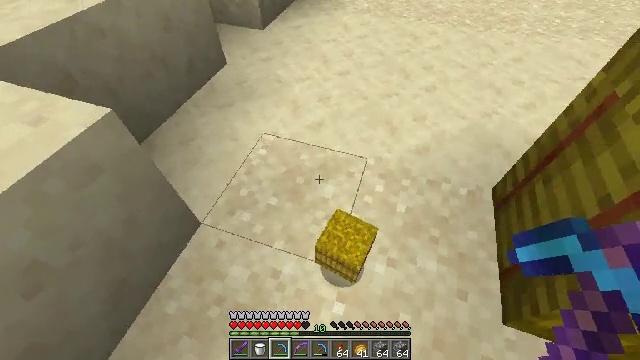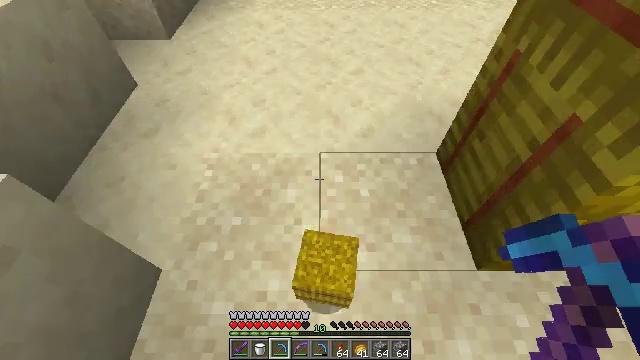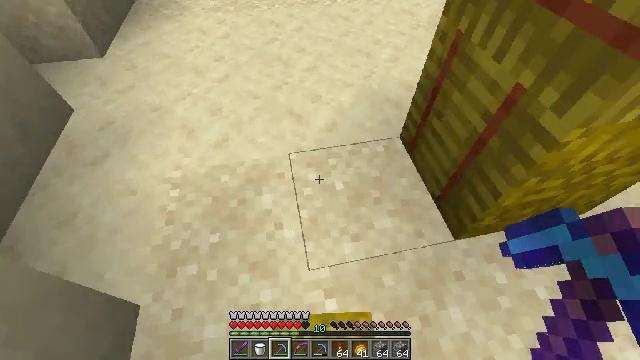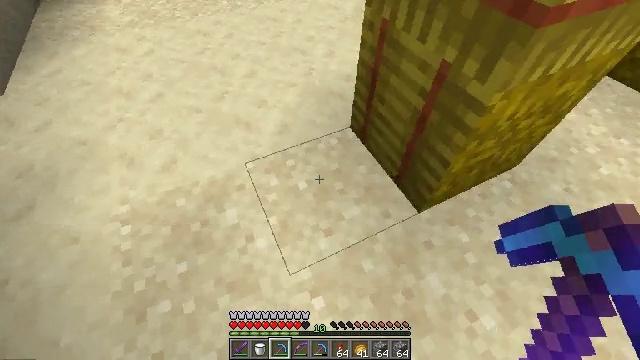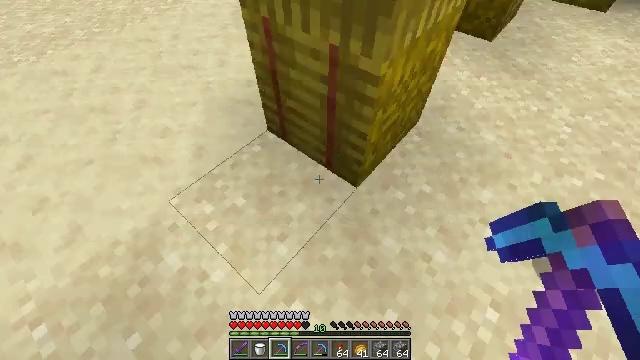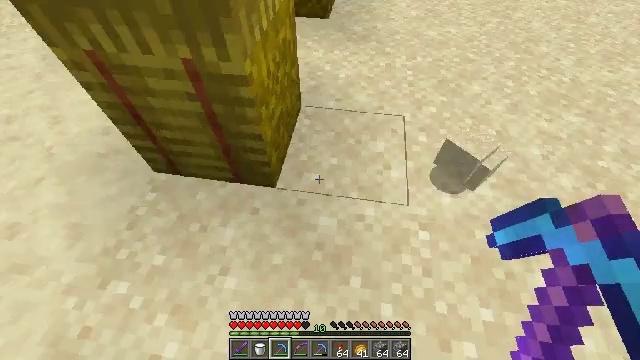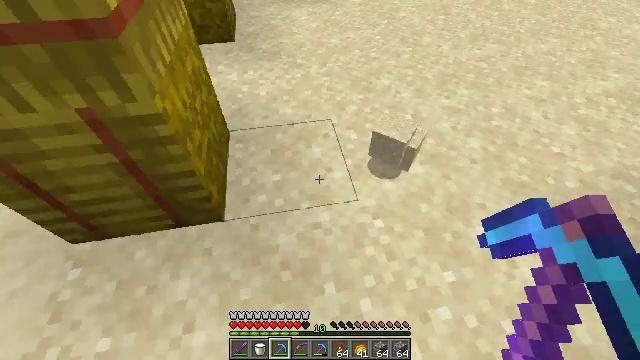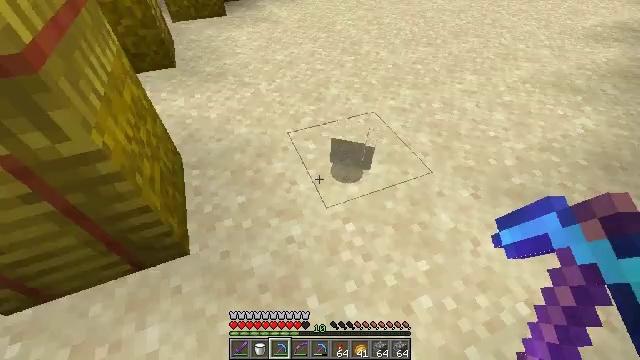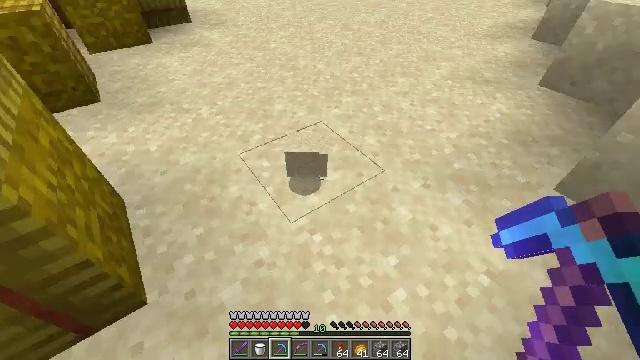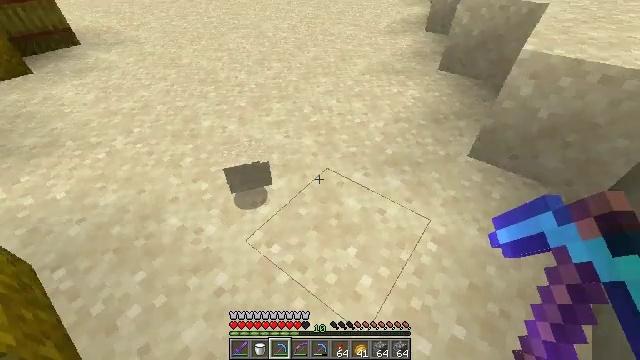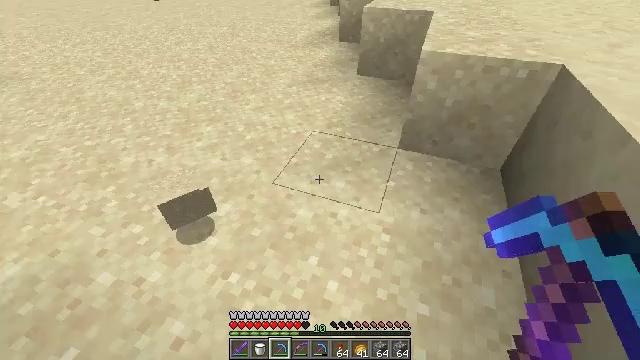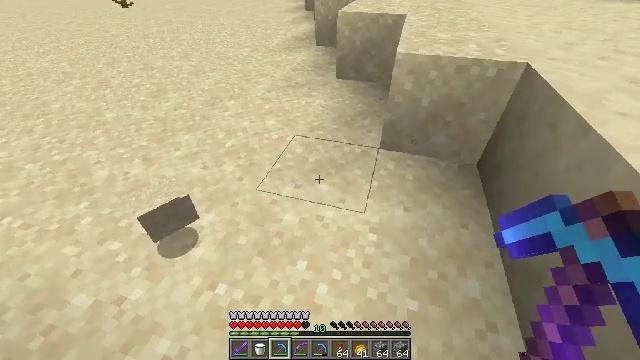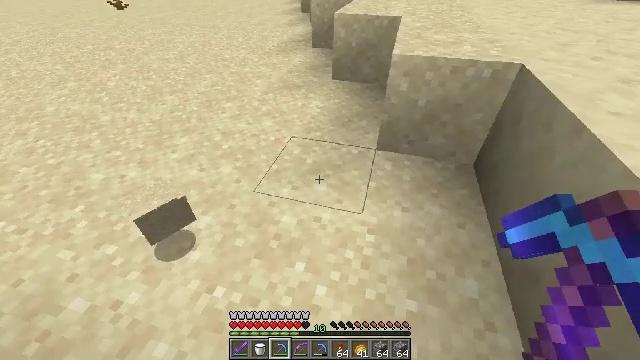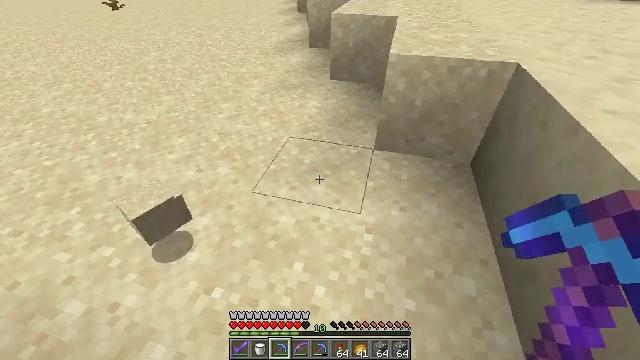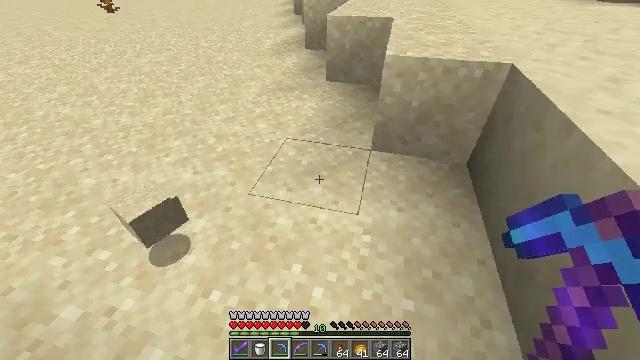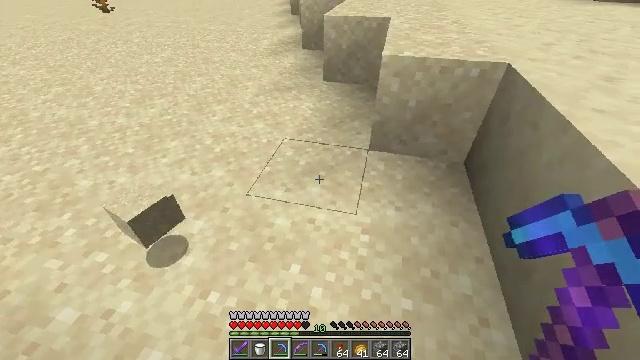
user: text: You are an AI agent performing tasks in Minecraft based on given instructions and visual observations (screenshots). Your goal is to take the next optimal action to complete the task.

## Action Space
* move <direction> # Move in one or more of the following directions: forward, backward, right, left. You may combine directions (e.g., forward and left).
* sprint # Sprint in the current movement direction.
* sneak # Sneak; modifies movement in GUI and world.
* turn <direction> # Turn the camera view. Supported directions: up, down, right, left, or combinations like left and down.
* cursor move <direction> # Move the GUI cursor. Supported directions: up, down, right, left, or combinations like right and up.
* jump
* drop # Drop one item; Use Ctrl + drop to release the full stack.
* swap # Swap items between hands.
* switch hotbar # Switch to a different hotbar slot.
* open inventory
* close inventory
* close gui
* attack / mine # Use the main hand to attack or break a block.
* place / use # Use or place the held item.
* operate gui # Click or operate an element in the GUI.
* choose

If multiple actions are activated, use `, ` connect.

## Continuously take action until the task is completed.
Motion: motion action
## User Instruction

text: Break the hay block to collect it.
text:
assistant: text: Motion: turn right and down
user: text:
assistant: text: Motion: turn right
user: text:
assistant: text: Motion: turn right
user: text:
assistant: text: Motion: turn right
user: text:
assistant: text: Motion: turn right
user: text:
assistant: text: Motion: turn right and up
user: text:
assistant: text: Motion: turn right and up
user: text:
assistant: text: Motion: turn right and up
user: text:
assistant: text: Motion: turn right and up
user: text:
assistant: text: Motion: turn right and up
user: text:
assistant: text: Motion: turn right
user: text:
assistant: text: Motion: no_op
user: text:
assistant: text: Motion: no_op
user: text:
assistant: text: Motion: no_op
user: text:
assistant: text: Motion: no_op
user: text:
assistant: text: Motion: no_op
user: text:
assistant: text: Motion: turn left and down
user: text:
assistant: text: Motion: turn left
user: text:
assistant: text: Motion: turn left and up
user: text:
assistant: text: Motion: turn left and up
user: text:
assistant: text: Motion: turn left and up
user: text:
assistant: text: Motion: turn up
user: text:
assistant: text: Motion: no_op
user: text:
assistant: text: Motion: no_op
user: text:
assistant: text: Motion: no_op
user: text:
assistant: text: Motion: open inventory
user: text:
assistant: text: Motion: open inventory
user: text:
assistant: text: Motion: open inventory
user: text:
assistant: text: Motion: no_op
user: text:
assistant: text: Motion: no_op